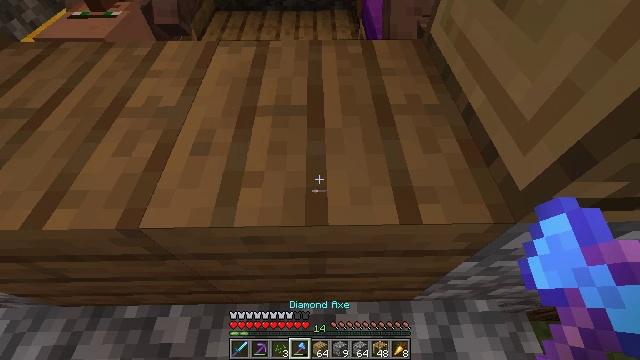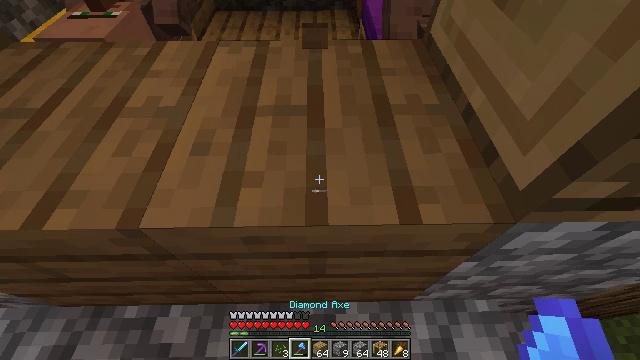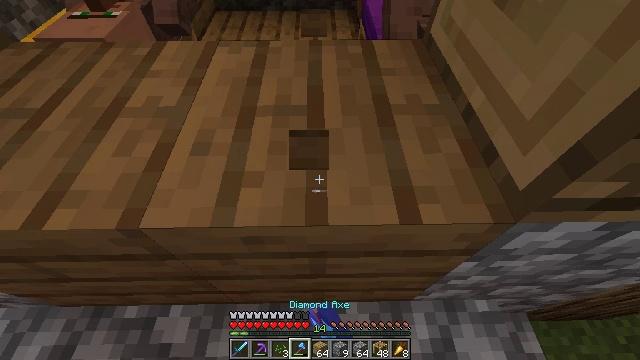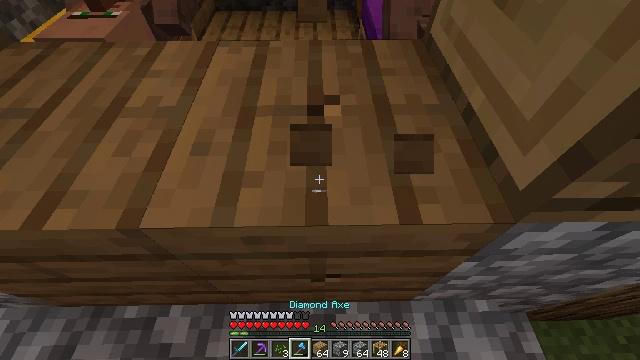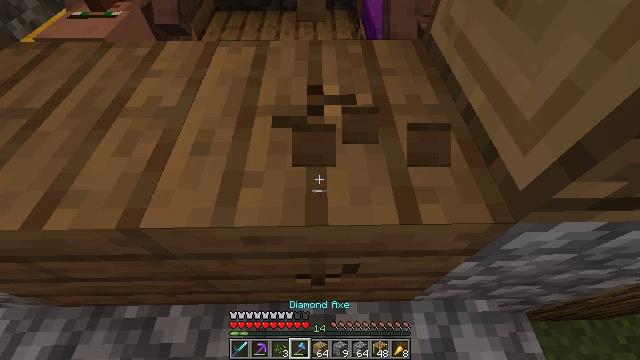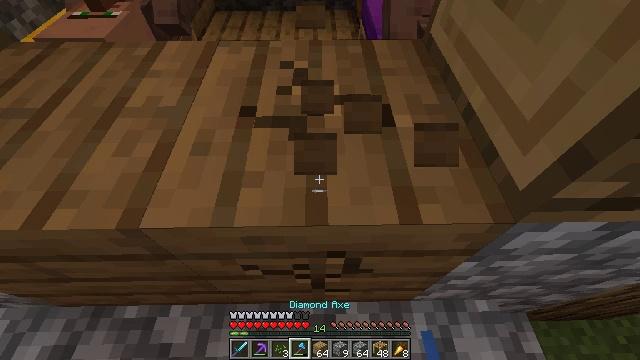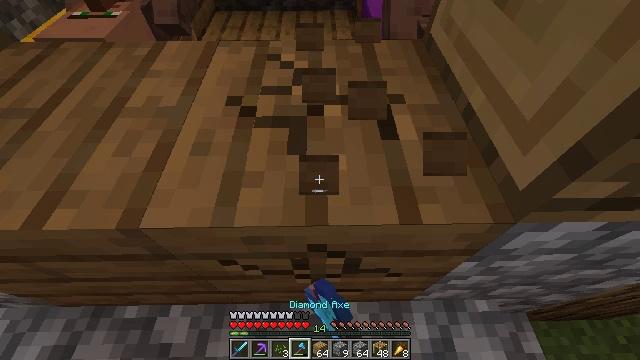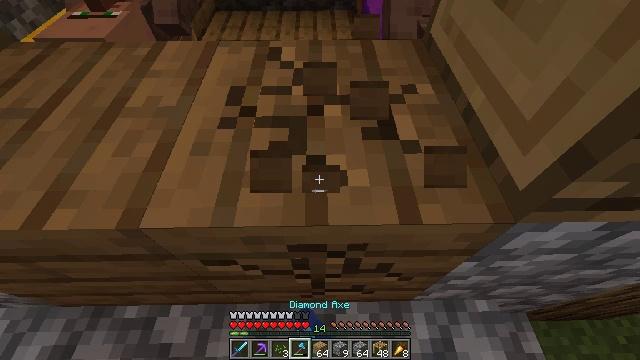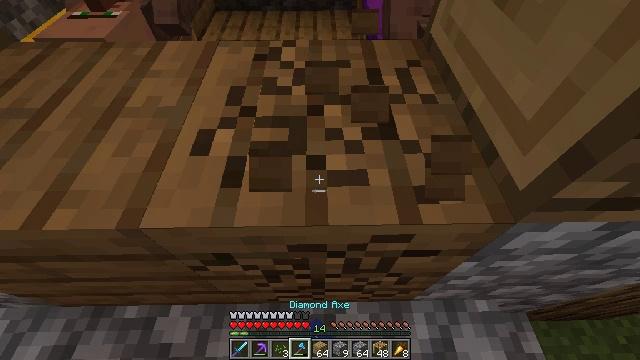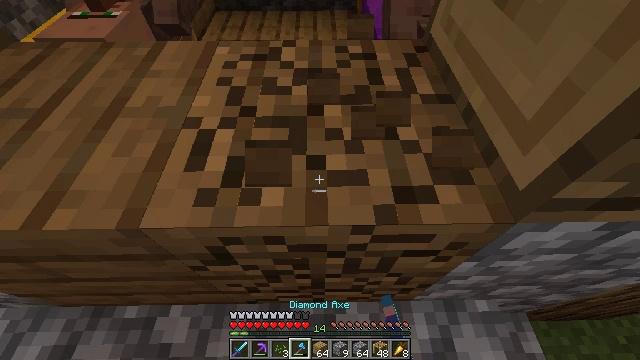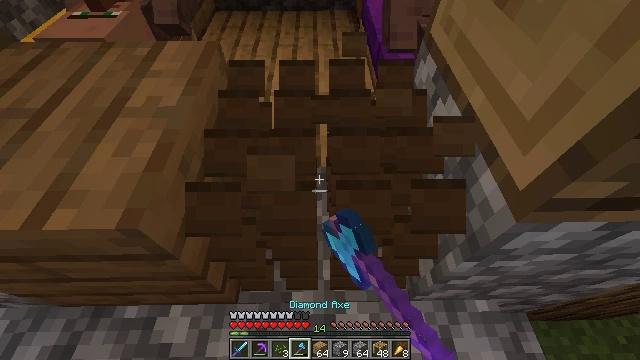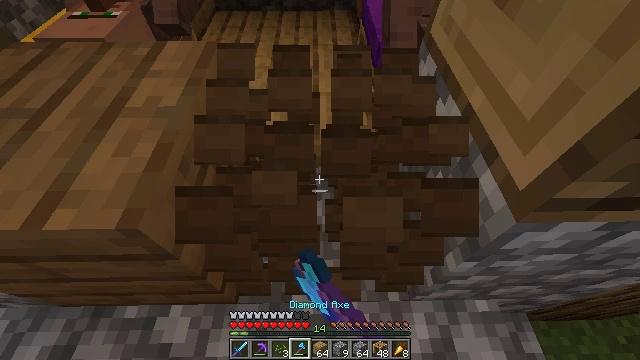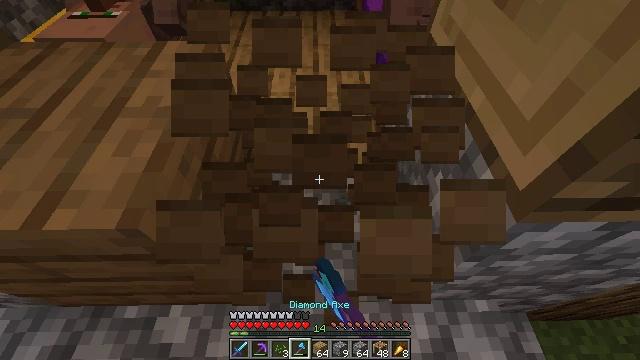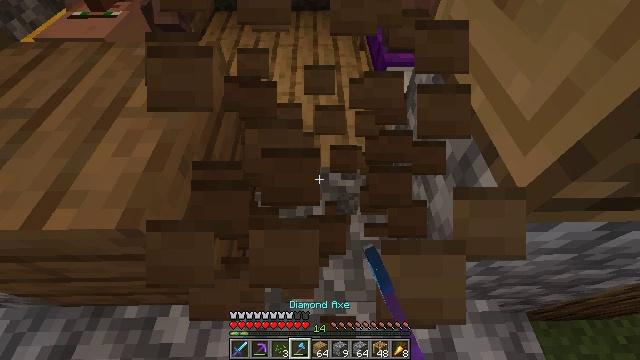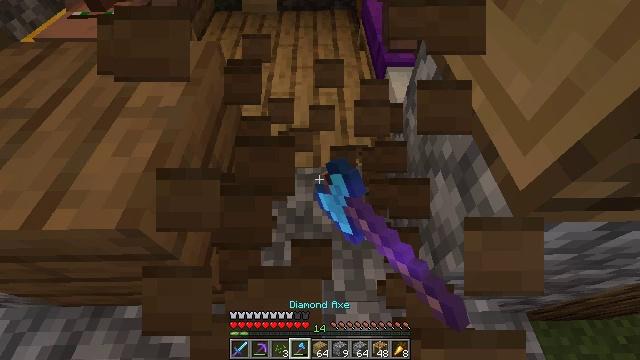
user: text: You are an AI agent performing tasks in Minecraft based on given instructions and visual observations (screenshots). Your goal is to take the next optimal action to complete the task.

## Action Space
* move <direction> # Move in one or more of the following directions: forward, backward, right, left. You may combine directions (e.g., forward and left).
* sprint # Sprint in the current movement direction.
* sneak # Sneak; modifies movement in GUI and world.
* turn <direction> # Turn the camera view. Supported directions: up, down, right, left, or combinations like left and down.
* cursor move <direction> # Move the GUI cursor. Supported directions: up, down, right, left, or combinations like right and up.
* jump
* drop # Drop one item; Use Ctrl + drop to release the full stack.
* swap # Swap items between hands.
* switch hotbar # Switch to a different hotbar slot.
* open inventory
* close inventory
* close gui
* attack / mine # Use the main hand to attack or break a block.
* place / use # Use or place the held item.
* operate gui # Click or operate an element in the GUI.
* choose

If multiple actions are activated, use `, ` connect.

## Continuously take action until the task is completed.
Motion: motion action
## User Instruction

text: Mine spruce planks to gather materials.
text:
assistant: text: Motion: attack / mine
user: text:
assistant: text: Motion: attack / mine
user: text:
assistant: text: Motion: attack / mine
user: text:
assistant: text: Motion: attack / mine
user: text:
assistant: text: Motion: attack / mine
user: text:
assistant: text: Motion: attack / mine
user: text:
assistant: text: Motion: attack / mine
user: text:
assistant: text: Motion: attack / mine
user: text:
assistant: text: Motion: attack / mine
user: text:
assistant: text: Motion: attack / mine
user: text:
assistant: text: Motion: attack / mine
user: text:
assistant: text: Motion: attack / mine
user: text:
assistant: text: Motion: attack / mine
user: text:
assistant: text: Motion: attack / mine
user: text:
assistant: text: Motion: attack / mine